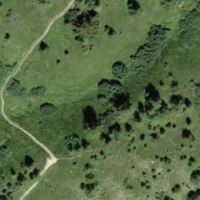
EUNIS habitat code: 23
Species observed at this site:
Rhododendron ferrugineum
Calluna vulgaris